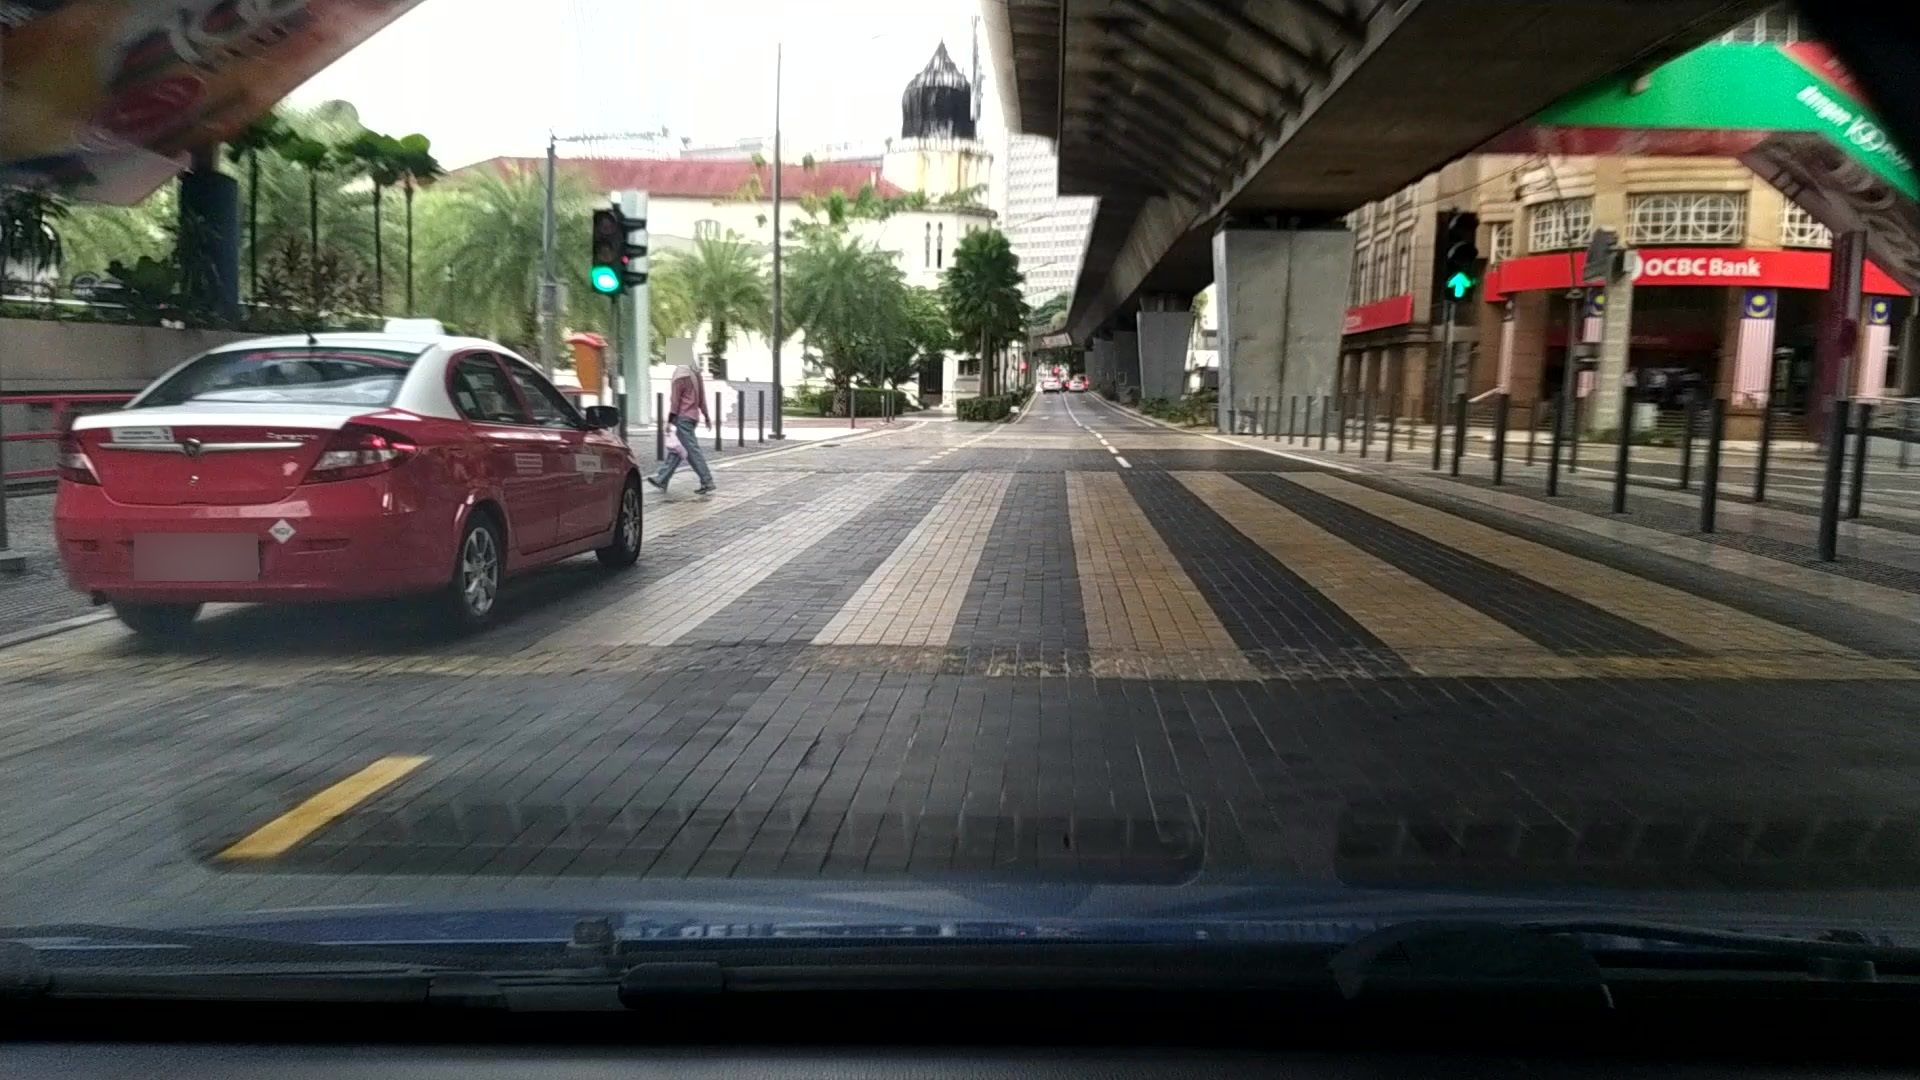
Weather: clear
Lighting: day
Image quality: good
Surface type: driving surface
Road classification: footway, corridor, steps
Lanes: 2
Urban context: urban centre
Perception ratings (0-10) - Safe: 3.37, Lively: 8.64, Beautiful: 2.07, Boring: 4.23, Depressing: 2.87, Wealthy: 6.12